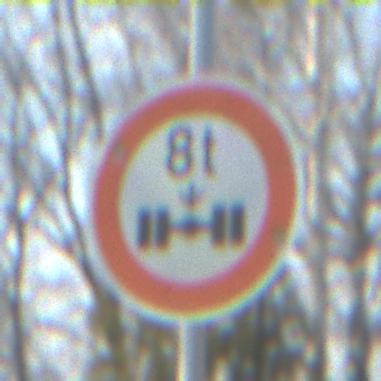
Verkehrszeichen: TatsaechlicheAchslast
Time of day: MorningAfternoon
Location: Outdoor (Suburban)
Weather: PartlyCloudy
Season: NotSpecified
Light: Natural